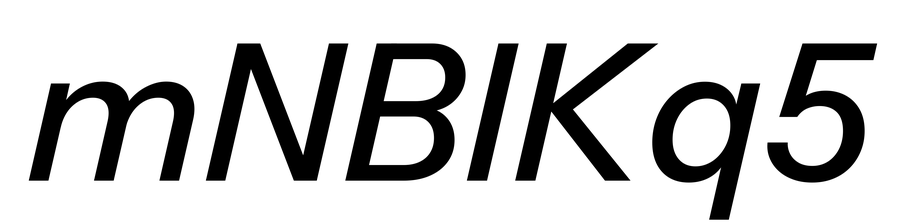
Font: InstrumentSans-Italic_Medium_Italic